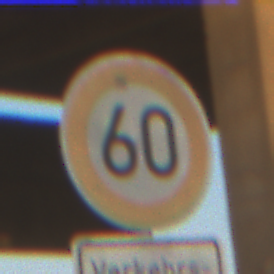
Verkehrszeichen: Geschwindigkeit60
Zusatzzeichen unten: HinweisGeaenderteVorfahrtVerkehrsfuehrungVerkehrsregelung2
Umgebung: Roofed, Suburban
Tageszeit: SunriseSunset
Wetter: Clear
Licht: Natural
Jahreszeit: NotSpecified
Kontrast: MediumContrast